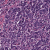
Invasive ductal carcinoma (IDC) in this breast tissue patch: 1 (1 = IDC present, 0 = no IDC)